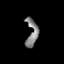
Tissue: prostate
Cell type: T cells
Senescence score: 0.7239
Nuclear area (px): 307
Mean DAPI intensity: 126.915